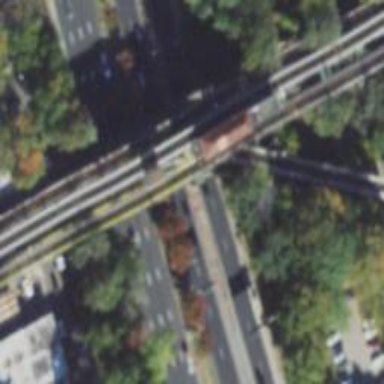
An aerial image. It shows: Bridge over electrified rail tracks leading to service yard.